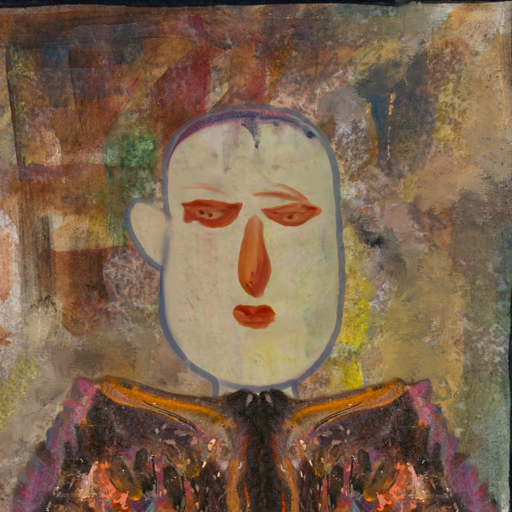
Background: Mosgoul, Head And Neck Front: Hill_Girl, Face Front: Pious_Lady, Bust: Gypsy_Queen, Hair Front: Blank, Head Accessory: Blank, Second Necklace: Blank, Necklace: Blank, Baby: Blank